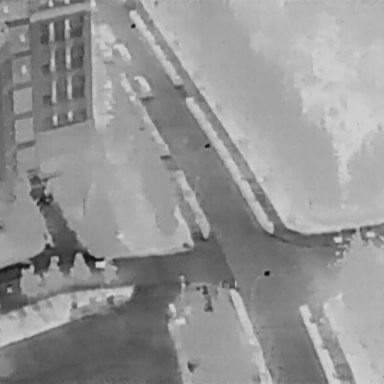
There are two Cars in the infrared image.